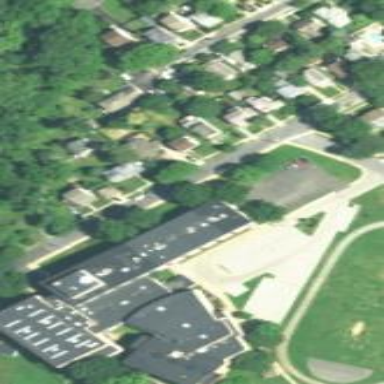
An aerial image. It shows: School building.